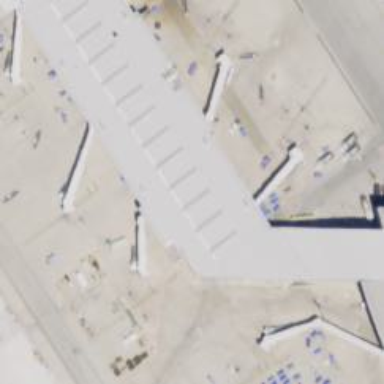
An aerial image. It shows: Airport gate.